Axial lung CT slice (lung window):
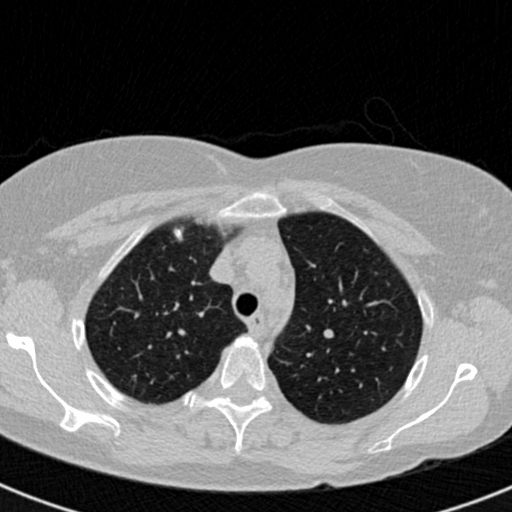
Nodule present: no